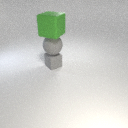
large gray rubber sphere above small gray rubber cube